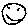
Label: smiley face